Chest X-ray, PA view. Patient: 60 years old, sex F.
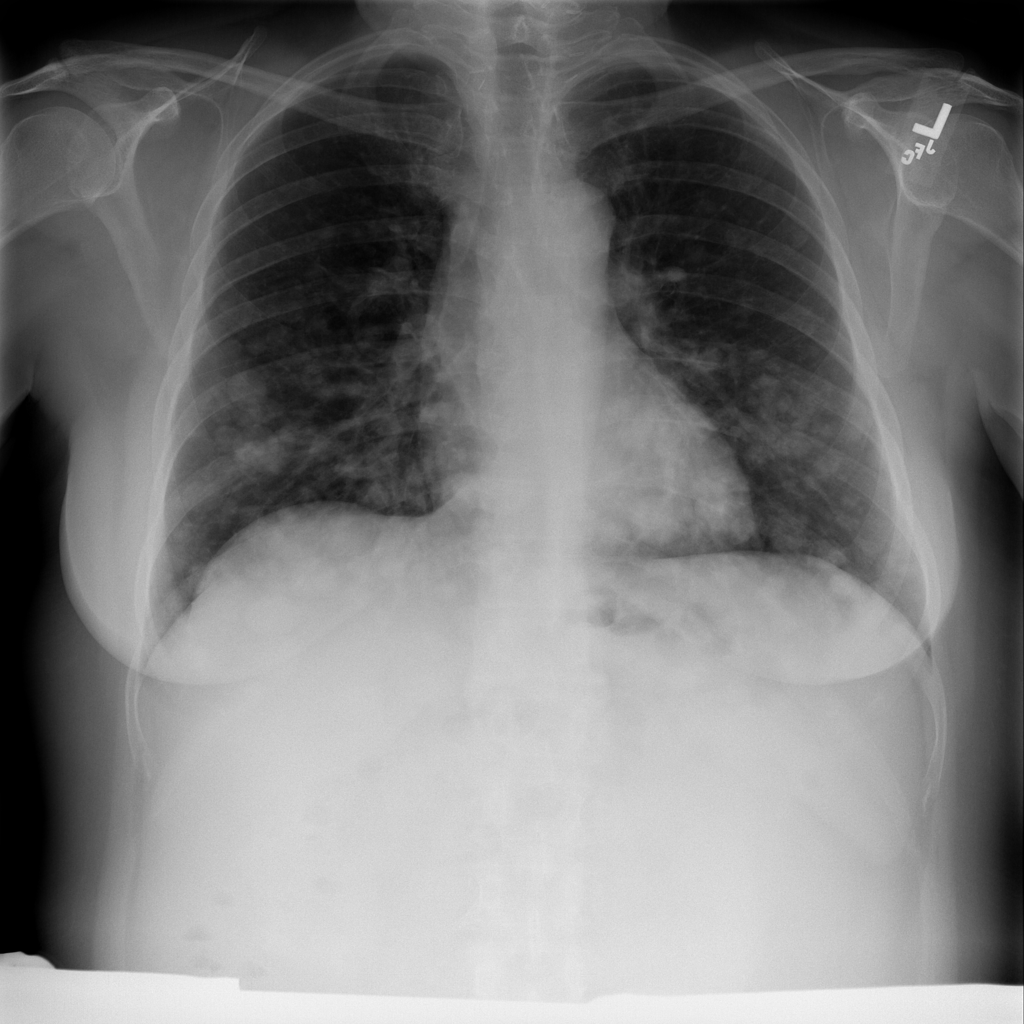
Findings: Mass